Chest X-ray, PA view. Patient: 57 years old, sex F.
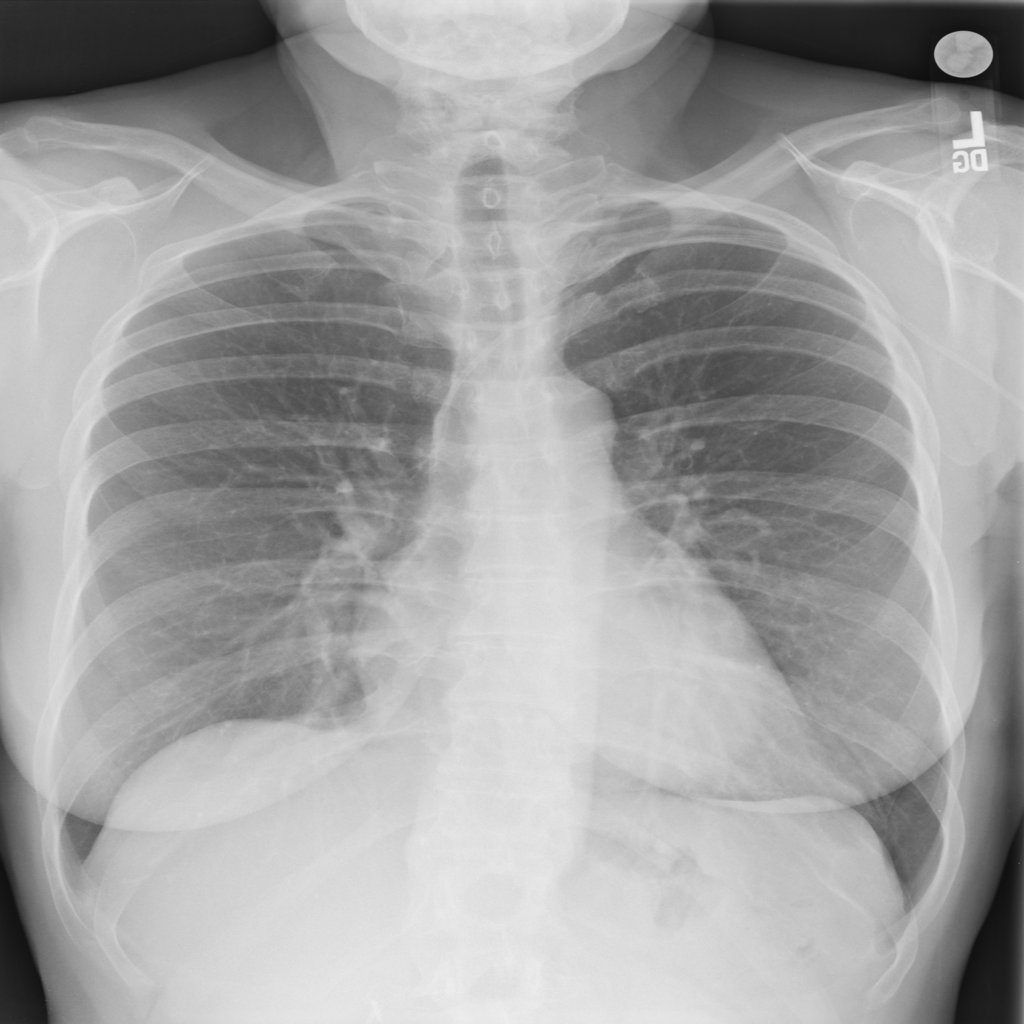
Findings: No Finding